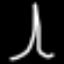
Label: The Eiffel Tower